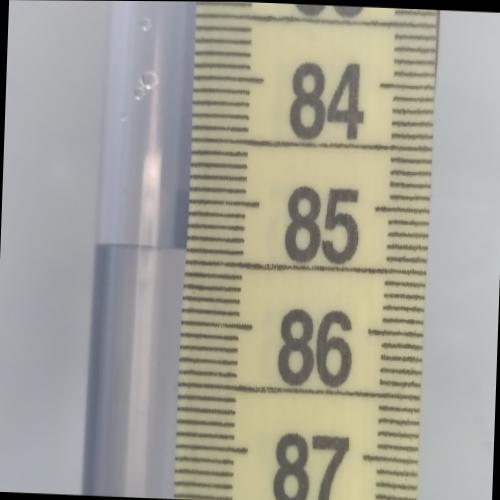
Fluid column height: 85.4 cm